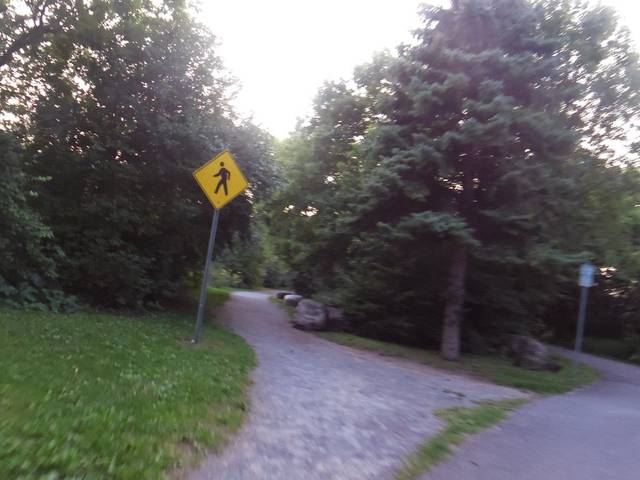
Region: Canada
Coordinates: 45.438, -75.6788